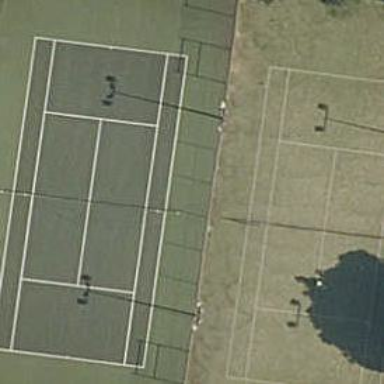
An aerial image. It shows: Tennis court in leisure pitch.